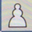
Piece: wP